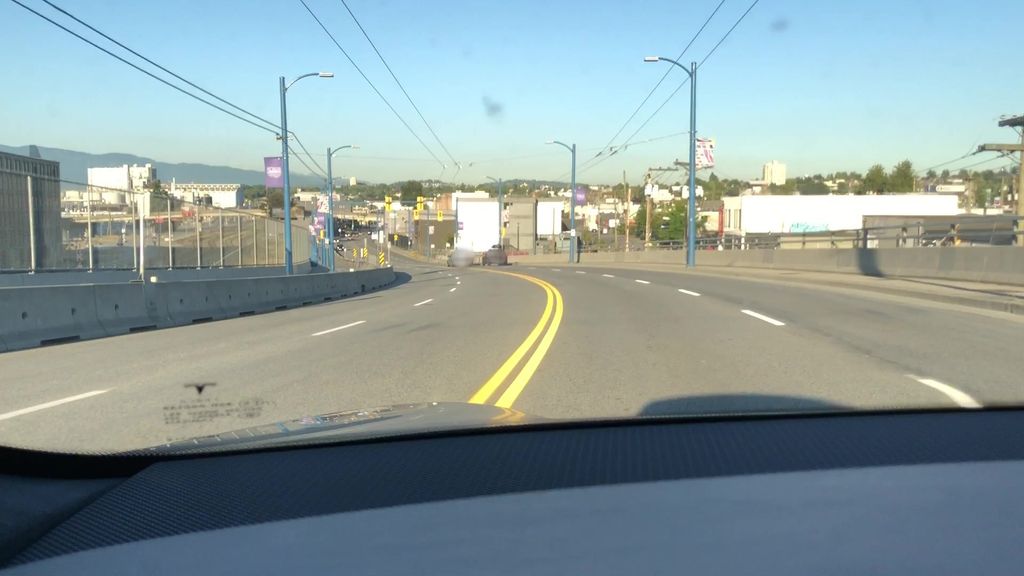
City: vancouver